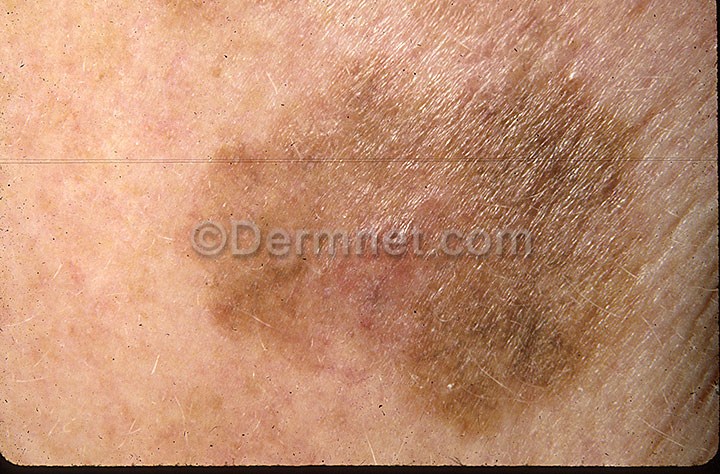
Disease: Melanoma Skin Cancer Nevi and Moles